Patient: sex M, age 32
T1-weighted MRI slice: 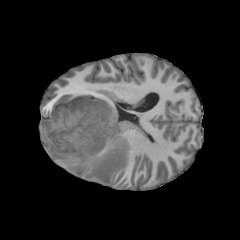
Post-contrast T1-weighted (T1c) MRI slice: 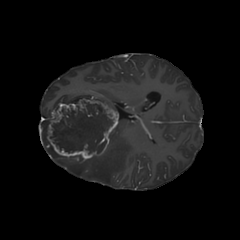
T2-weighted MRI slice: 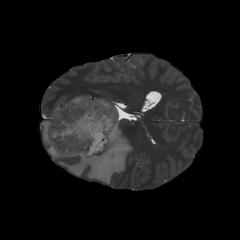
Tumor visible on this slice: yes
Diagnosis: Glioblastoma, IDH-wildtype
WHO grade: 4